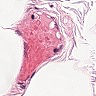
Metastatic tissue present: no